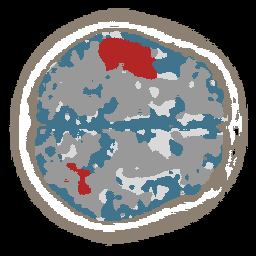
Label: lesion